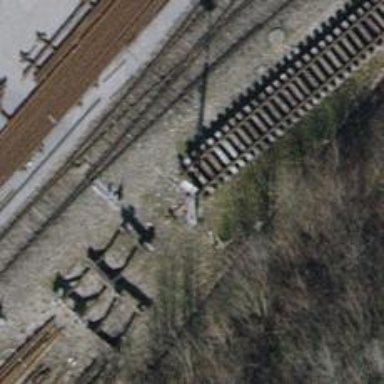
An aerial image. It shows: Railway buffer stop.